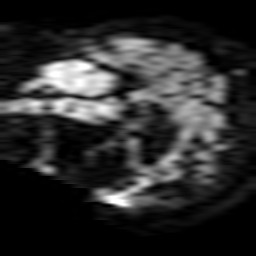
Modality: TRACE
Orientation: sagittal
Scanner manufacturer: philips
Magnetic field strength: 1.5 T
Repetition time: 2.868 s
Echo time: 0.06241 s